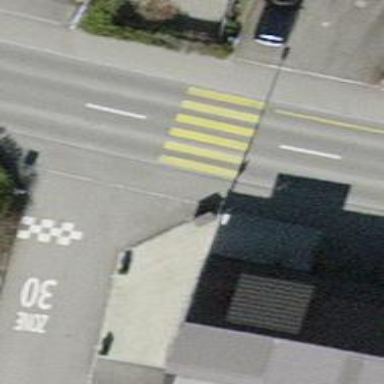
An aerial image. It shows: Uncontrolled zebra crossing on the road.